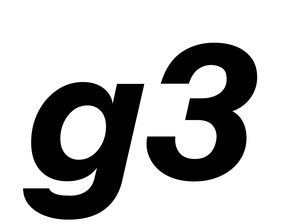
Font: InstrumentSans-Italic_Bold_Italic